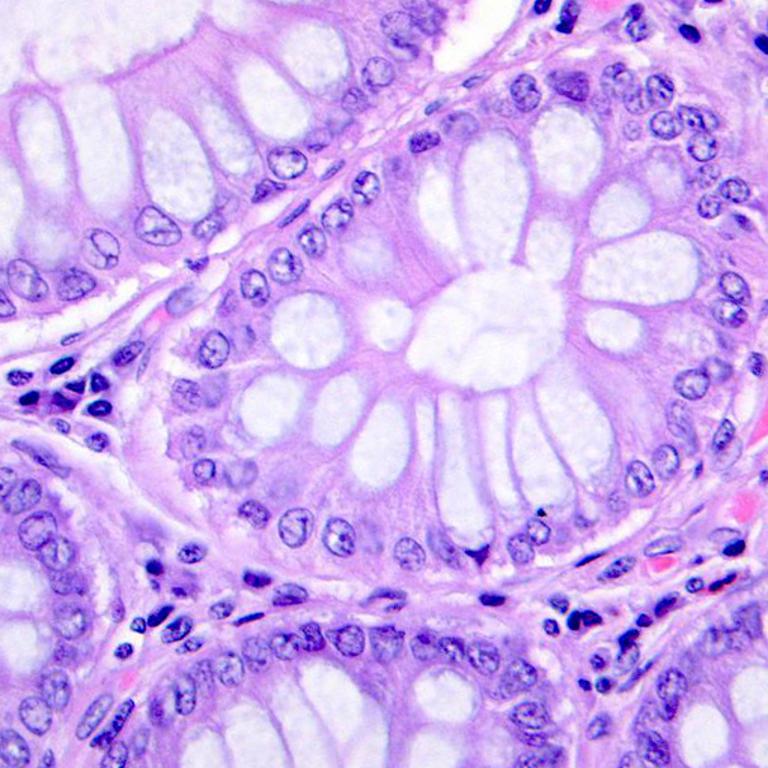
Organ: colon
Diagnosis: benign